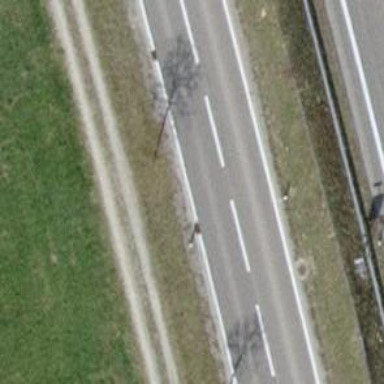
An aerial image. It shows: Primary road with asphalt surface.